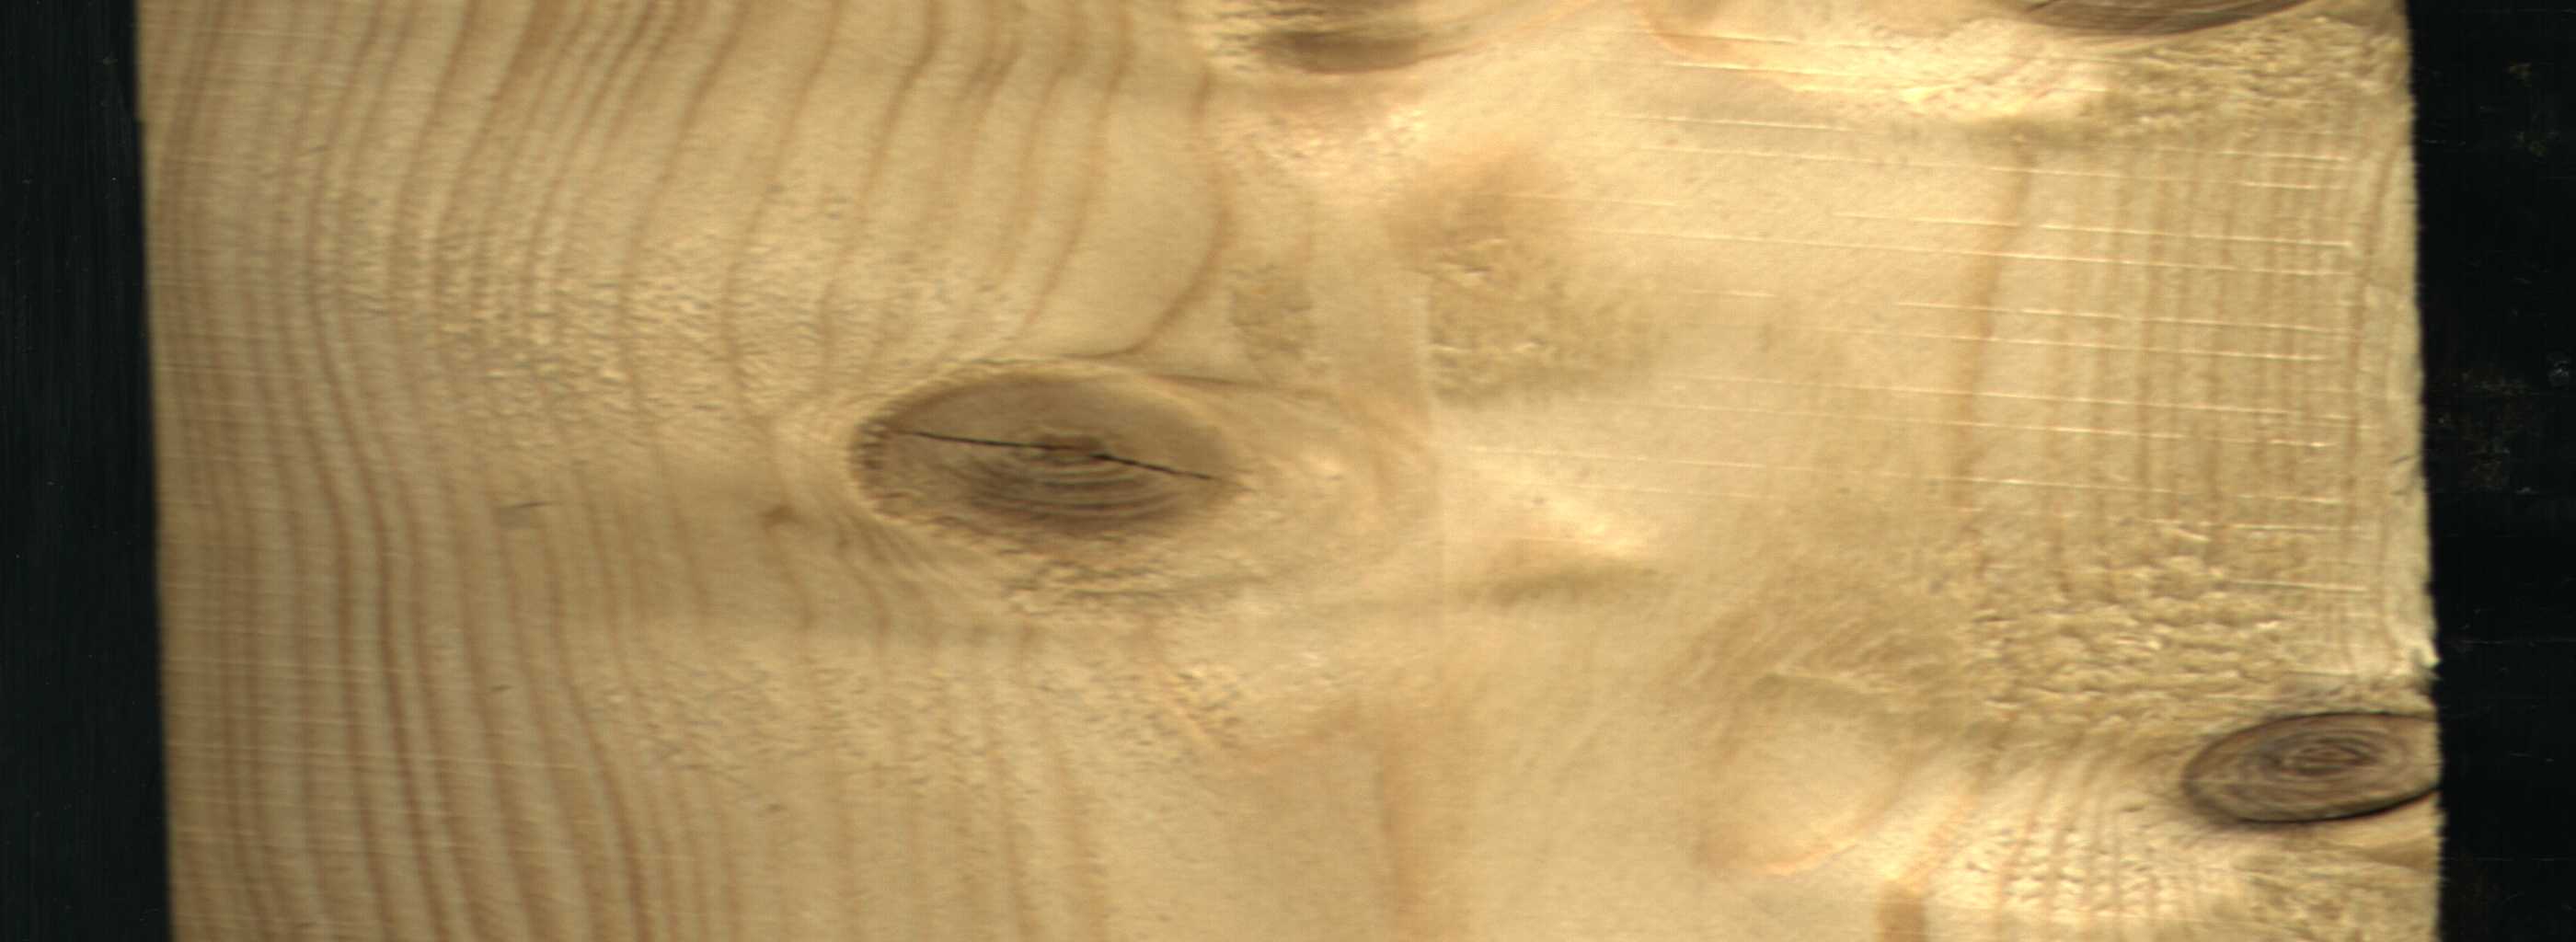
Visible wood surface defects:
knot_with_crack
Live_Knot
Live_Knot